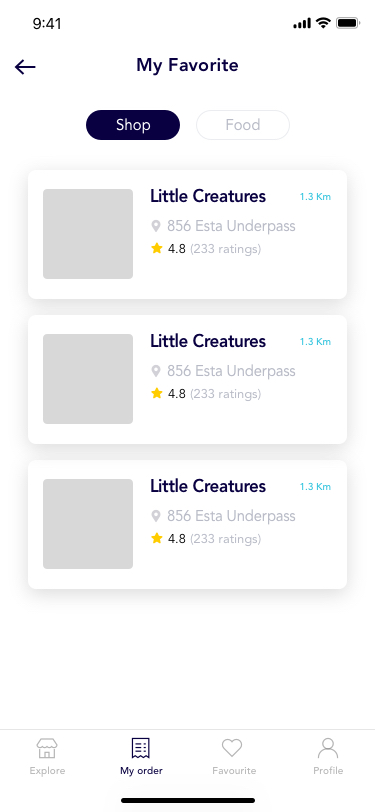
Text in this UI design:
Places
4.8
(233 ratings)
1.3 Km
Little Creatures
856 Esta Underpass
4.8
(233 ratings)
1.3 Km
Little Creatures
856 Esta Underpass
4.8
(233 ratings)
1.3 Km
Little Creatures
856 Esta Underpass
My Favorite
Food
Shop
Explore
My order
Favourite
Profile